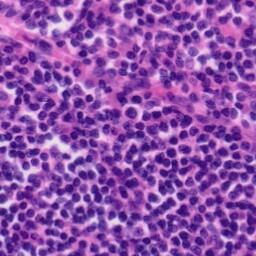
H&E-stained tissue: Tonsil